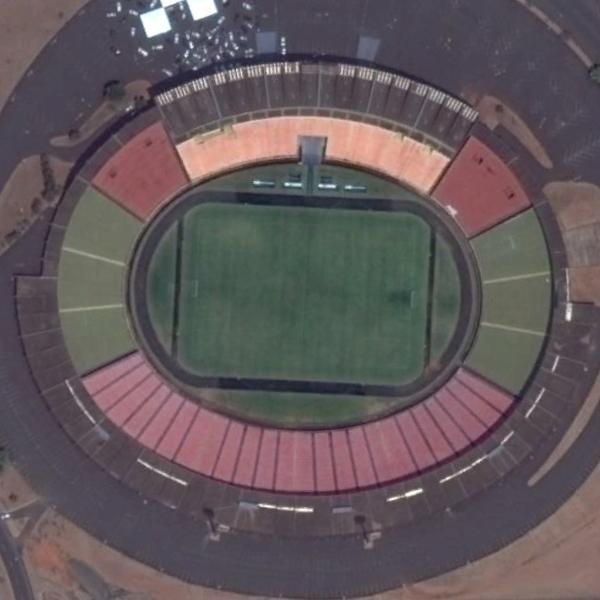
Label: Stadium